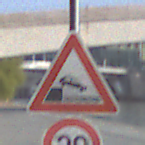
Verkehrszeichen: Ufer
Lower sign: Geschwindigkeit20
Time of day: MorningAfternoon
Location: Outdoor (Urban)
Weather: PartlyCloudy
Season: NotSpecified
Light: Natural